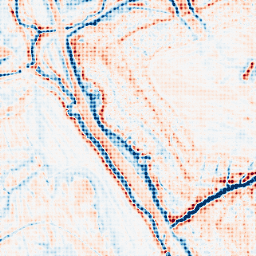
Category: edge_preserving
Decomposition family: bilateral
Decomposition parameters: d: 15
sigma_color: 100
sigma_space: 75
Upsampling method: sinc_blackman
Upsampling parameters: scale: 8
kernel_size: 8
Upsampling scale: 8